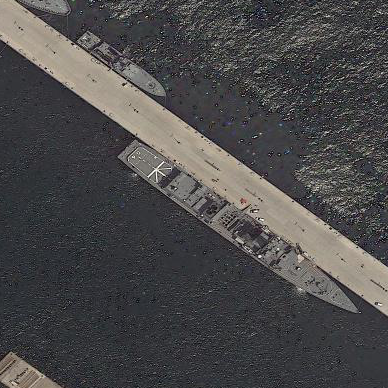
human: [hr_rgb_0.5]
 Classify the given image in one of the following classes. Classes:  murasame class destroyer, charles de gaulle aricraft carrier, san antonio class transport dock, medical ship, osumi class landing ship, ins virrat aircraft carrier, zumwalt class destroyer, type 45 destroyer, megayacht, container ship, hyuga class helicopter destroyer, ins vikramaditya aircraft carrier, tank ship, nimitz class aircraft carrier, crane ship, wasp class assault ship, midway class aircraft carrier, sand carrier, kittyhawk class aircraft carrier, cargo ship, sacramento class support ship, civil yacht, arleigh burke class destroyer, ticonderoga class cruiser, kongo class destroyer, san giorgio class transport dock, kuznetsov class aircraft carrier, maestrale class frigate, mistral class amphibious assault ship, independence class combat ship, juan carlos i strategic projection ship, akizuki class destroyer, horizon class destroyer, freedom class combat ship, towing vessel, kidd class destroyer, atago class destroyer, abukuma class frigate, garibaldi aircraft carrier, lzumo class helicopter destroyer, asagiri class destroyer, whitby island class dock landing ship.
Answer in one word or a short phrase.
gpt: Murasame class destroyer